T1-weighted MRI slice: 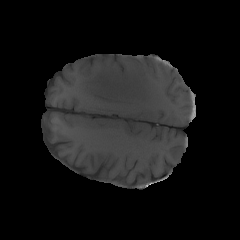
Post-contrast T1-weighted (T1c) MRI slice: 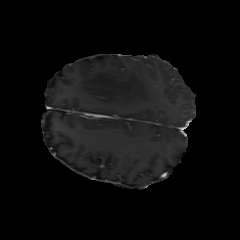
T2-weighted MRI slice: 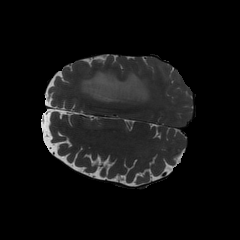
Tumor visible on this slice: yes